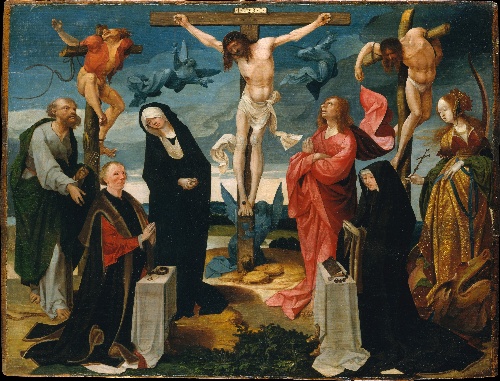
Title: The Crucifixion with Donors and Saints Peter and Margaret of Antioch
Artist: Cornelis Engebrechtsz
Artist bio: Netherlandish, ca. 1461–1527
Date: ca. 1525–30
Object type: Painting
Classification: Paintings
Medium: Oil on wood
Dimensions: 24 1/4 x 35 1/4 in. (61.5 x 89.5 cm)
Department: European Paintings
Credit line: Gift of Coudert Brothers, 1888
Accession year: 1888
Repository: Metropolitan Museum of Art, New York, NY
Tags: Men|Women|Saint Peter|Crucifixion